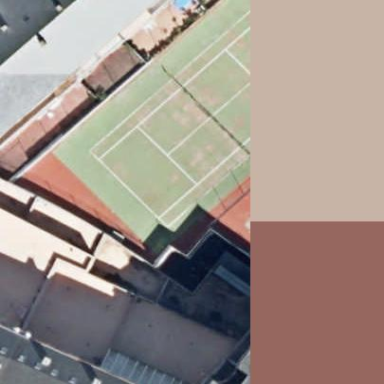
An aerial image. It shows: Tennis court in leisure pitch.